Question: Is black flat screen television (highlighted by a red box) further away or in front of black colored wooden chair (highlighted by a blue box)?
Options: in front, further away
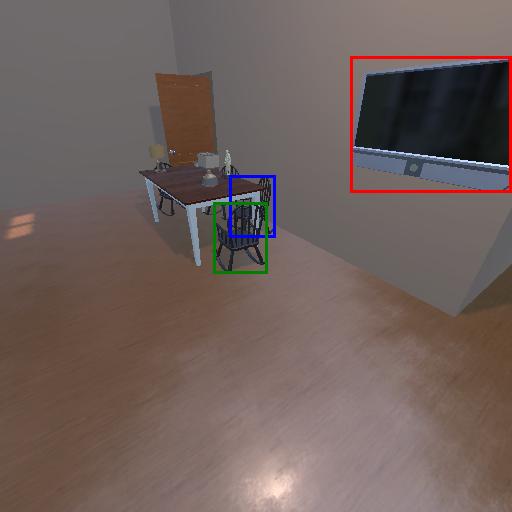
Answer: in front